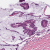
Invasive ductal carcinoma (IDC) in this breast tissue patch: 1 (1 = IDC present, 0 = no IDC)